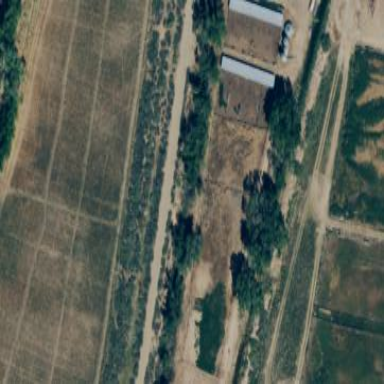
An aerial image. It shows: Animal breeding facility.